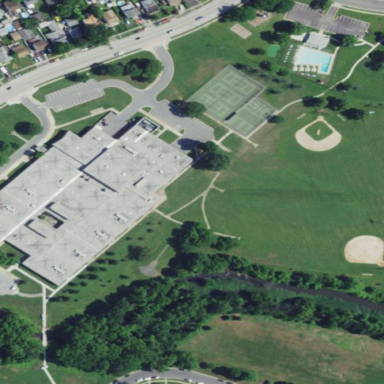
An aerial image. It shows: School building.